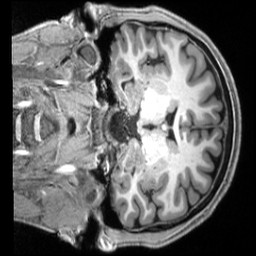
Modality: T1w
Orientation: coronal
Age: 26
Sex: male
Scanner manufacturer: siemens
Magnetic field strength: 3 T
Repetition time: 2.3 s
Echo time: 0.00229 s